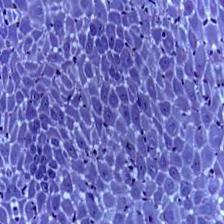
Diagnosis: OSCC